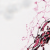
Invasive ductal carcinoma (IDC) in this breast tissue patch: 0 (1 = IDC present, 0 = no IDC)